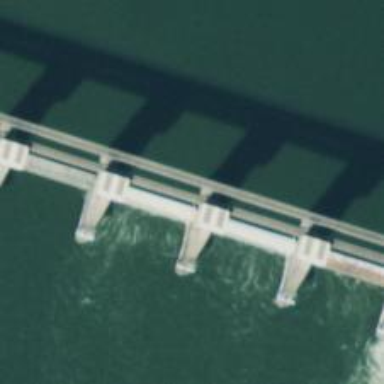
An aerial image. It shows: Dam across waterway.